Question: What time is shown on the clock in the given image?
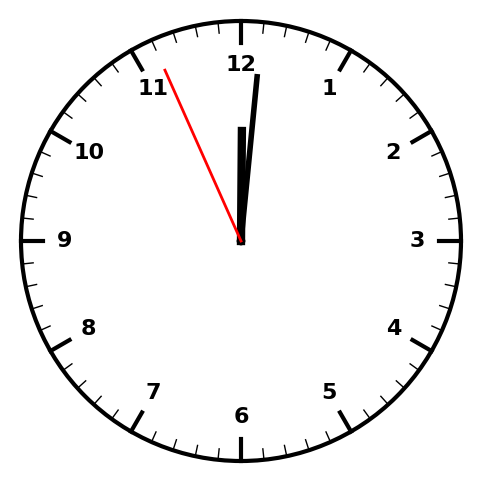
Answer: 12:00:56